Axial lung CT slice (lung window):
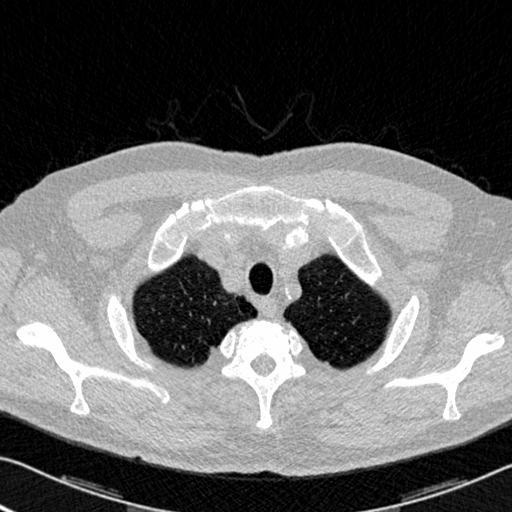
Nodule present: no